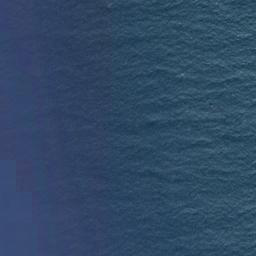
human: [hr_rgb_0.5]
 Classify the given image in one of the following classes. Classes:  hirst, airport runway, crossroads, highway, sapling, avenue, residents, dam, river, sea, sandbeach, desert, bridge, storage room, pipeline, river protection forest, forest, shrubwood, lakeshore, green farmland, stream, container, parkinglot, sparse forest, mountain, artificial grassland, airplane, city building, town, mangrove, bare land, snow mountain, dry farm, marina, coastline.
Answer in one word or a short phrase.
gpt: sea